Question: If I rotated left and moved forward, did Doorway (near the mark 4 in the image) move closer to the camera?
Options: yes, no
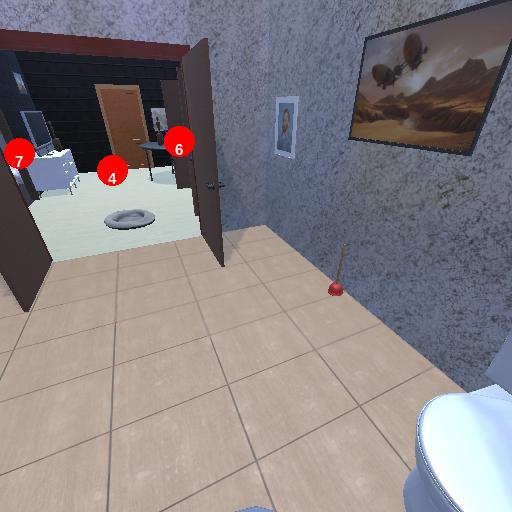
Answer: yes